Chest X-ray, PA view. Patient: 42 years old, sex F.
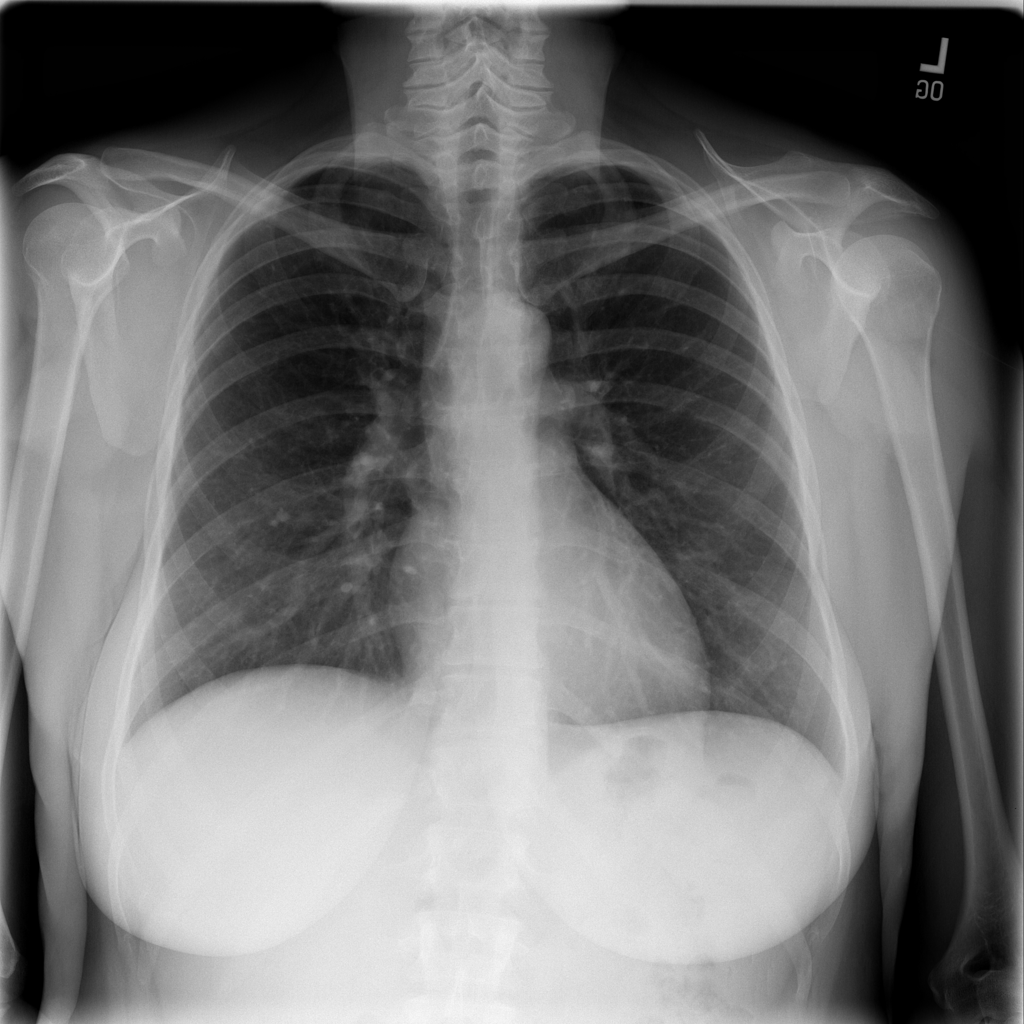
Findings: No Finding